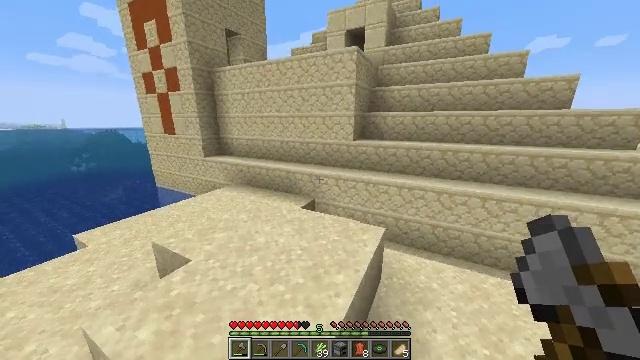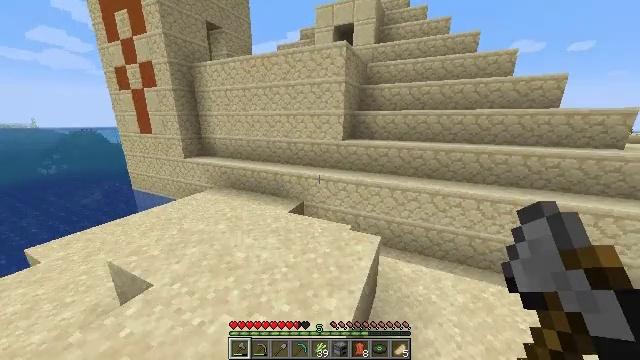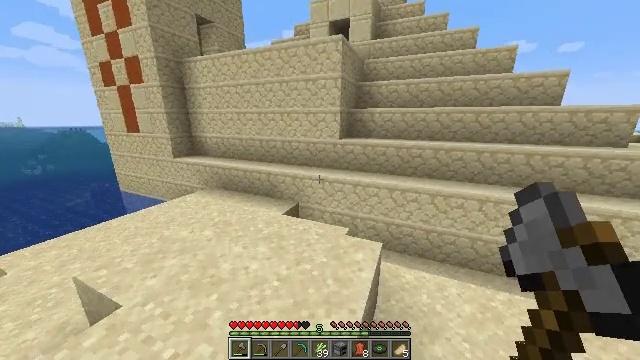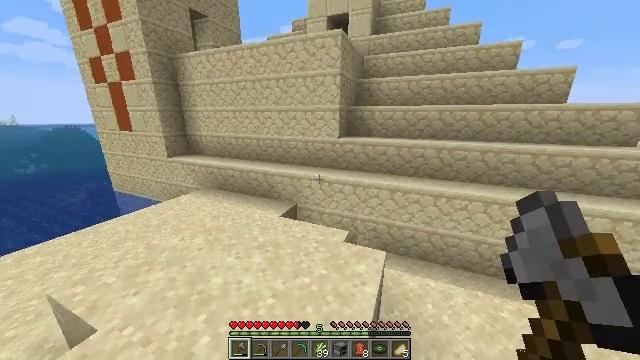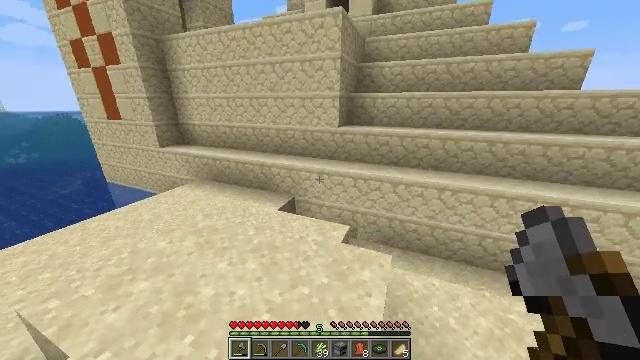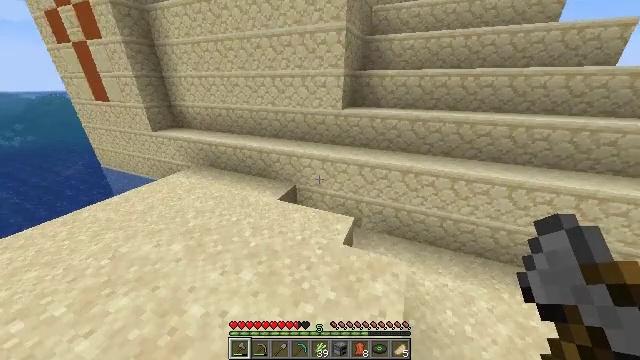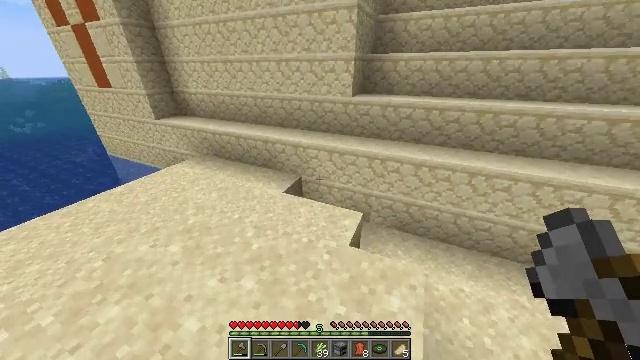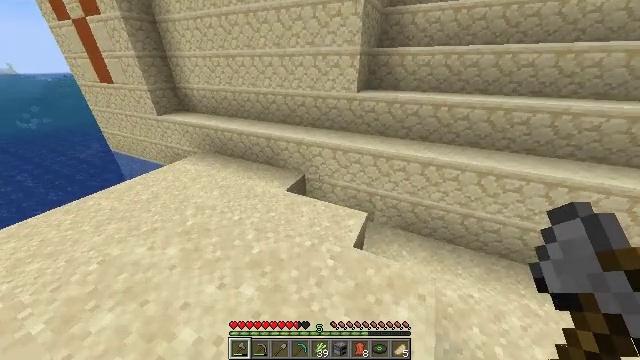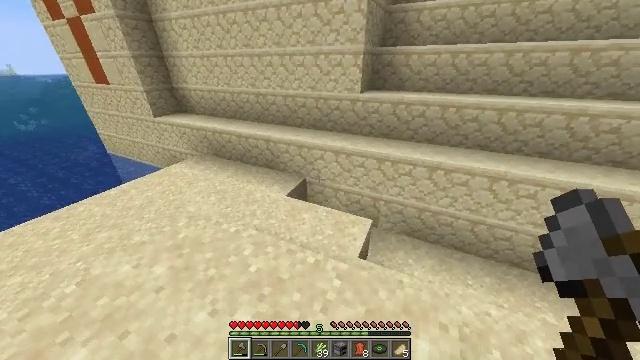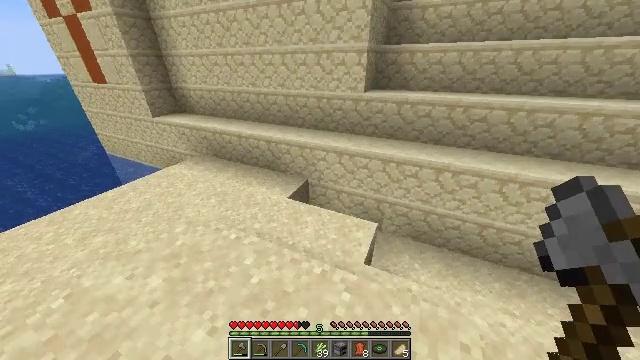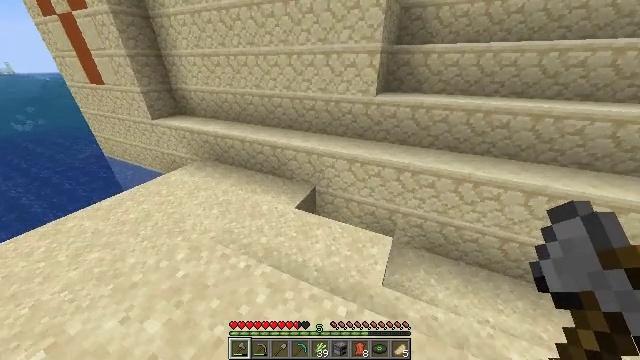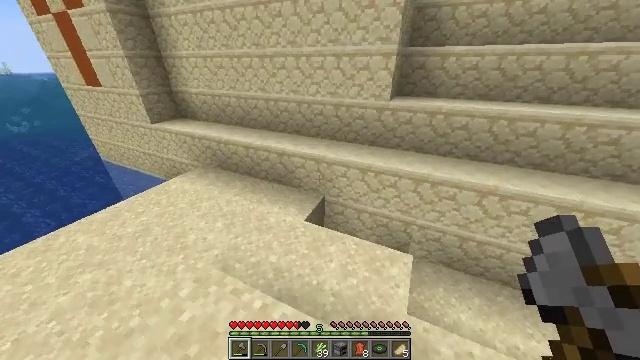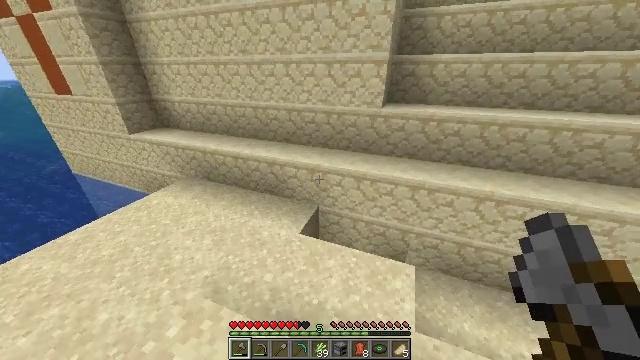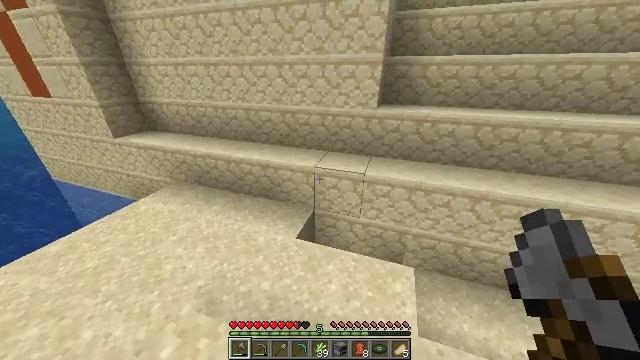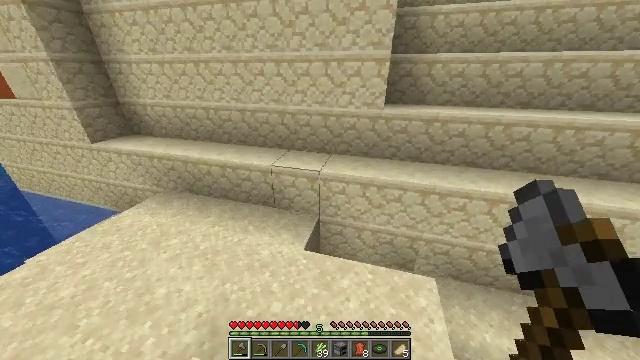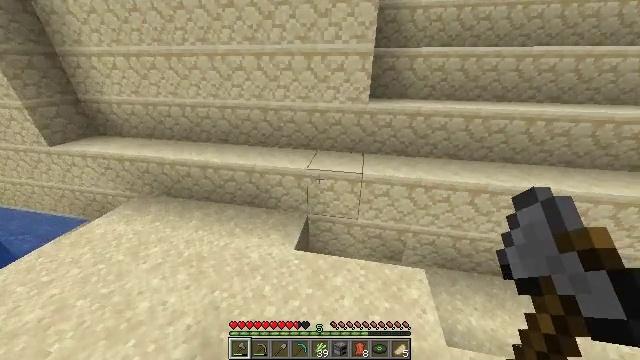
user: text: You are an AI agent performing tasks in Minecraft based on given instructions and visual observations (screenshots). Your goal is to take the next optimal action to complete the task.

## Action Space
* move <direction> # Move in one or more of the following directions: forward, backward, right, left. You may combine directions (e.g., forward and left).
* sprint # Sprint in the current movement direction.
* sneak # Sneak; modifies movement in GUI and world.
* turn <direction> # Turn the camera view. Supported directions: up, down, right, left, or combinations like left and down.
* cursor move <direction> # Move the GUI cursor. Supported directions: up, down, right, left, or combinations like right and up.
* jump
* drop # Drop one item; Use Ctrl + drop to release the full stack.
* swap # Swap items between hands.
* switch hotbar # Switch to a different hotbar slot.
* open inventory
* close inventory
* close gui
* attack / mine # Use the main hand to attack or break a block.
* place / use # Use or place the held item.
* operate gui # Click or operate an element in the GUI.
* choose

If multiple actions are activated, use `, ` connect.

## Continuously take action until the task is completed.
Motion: motion action
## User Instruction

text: Collect sand to make glass.
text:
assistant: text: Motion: move forward, sprint, turn right
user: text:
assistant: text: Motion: move forward, sprint, turn right
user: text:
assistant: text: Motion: move forward, sprint
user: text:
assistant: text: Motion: move forward, sprint, turn down
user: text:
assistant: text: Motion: move forward, sprint, turn down
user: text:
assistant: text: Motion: move forward, sprint, turn left and down
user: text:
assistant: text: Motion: move forward, sprint, turn down
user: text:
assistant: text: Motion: move forward and move left, sprint
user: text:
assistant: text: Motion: move forward and move left, sprint
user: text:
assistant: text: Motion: move forward and move left, sprint
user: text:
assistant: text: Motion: move forward and move left, sprint
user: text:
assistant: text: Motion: move forward and move left, sprint, turn right and up
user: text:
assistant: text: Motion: move forward and move left, sprint, turn right
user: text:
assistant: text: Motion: move forward and move left, sprint, turn right
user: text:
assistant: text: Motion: move forward and move left, sprint, turn right and down
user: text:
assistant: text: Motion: move forward and move left, sprint, turn right and down
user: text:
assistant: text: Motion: move forward and move left, sprint, turn right
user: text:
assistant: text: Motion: move forward and move left, sprint, turn right
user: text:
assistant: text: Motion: move forward and move left, sprint, turn right and up
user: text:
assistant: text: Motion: move forward and move left, sprint, turn right and up
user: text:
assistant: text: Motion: move forward, sprint, turn right
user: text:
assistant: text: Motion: move forward, sprint, turn right and up
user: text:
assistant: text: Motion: move forward, sprint, turn right and up
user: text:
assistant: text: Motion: move forward, sprint, turn right and up
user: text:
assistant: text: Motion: move forward, sprint, turn right and up
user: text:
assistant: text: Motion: move forward, sprint, turn right
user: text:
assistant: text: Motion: move forward, sprint, turn right and up, jump
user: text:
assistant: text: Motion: move forward, sprint, turn right and up, jump
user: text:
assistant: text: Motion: move forward, sprint, turn right and up, jump
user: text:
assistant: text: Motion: move forward, sprint, turn right and up, jump